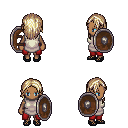
a pixel art fantasy rpg character, female body template, human, dark skin, white tunic, red pants, white blonde long hairstyle, ghillies, shield, four views (front, back, left, right), 2x2 character sprite sheet, small pixel art, hard edges, no anti-aliasing